Interaction volume radius: 5 \u00c5
Interaction volume height: 30 \u00c5
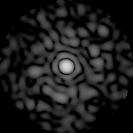
Disorder parameter: 0.8687